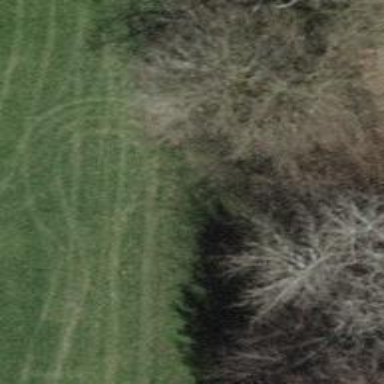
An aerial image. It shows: Grassy path.